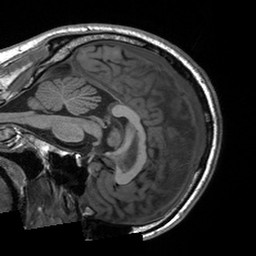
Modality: T1w
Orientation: sagittal
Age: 47
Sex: male
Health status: healthy
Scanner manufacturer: siemens
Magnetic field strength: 3 T
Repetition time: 2 s
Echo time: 0.00203 s